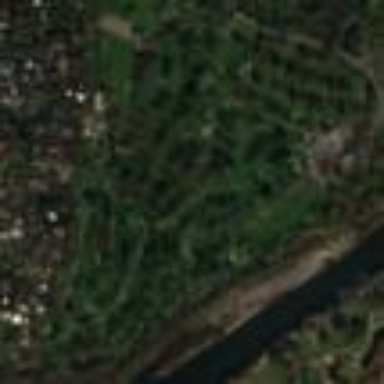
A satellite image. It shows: Golf course surrounded by greenery.